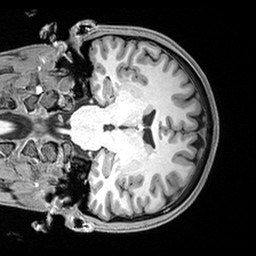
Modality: T1w
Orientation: coronal
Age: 32
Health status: healthy
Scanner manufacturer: siemens
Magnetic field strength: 3 T
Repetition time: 2.4 s
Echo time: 0.00217 s